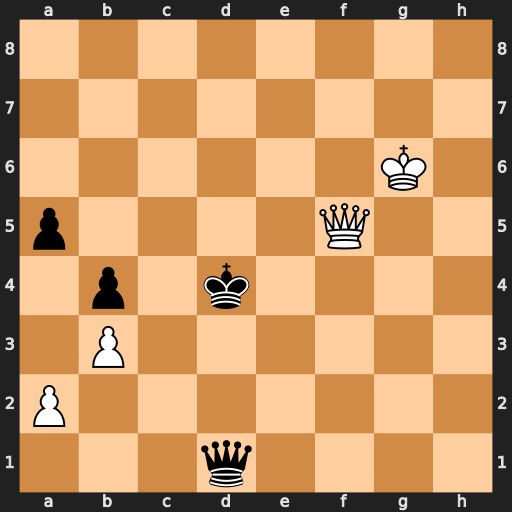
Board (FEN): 8/8/6K1/p4Q2/1p1k4/1P6/P7/3q4
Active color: w
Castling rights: -
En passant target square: -
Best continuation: Qd7+ Kc5 Qxd1